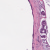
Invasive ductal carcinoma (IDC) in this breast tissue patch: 1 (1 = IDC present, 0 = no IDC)